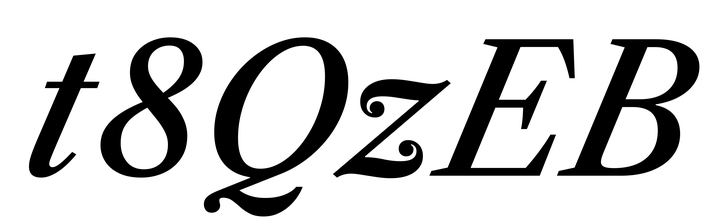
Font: LibreCaslonText-Italic_Medium_Italic